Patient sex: M
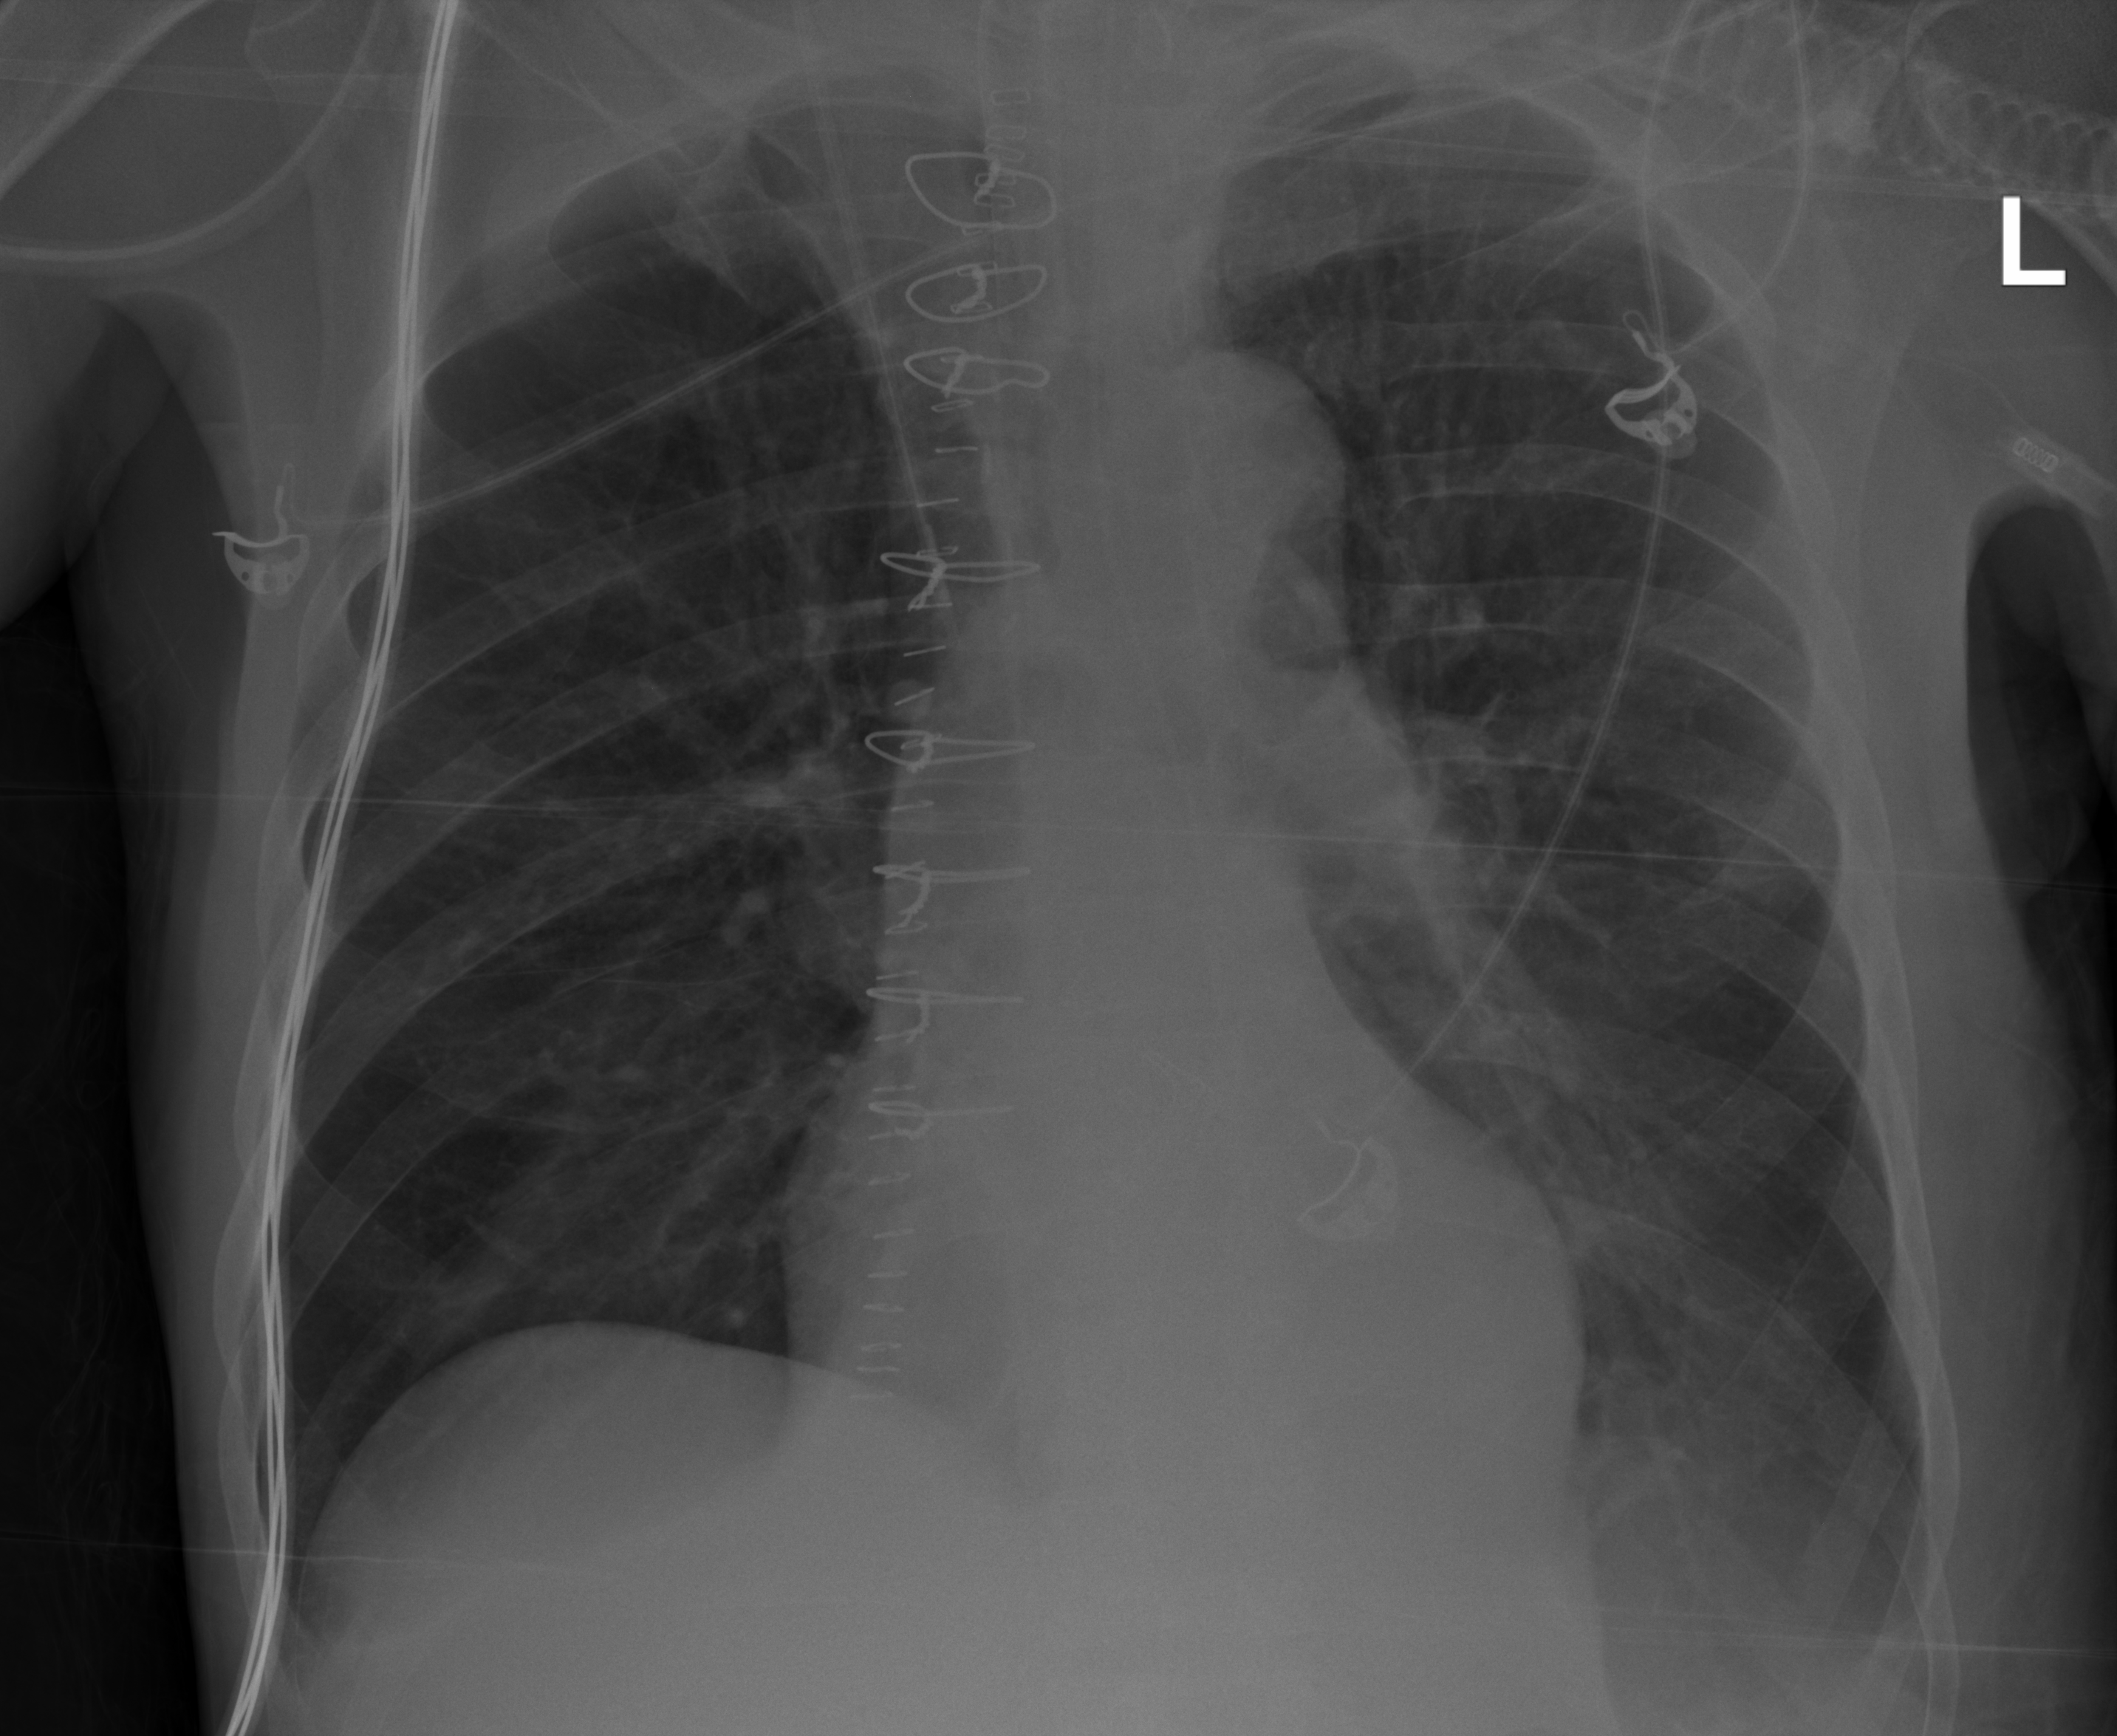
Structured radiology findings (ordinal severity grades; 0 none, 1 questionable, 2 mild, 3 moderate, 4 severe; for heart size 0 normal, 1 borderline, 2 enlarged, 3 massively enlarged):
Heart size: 0
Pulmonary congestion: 0
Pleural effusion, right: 0
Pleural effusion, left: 2
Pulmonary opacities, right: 0
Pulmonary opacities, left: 2
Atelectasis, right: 0
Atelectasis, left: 2